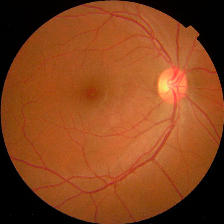
Diabetic retinopathy grade: No DR